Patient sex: M
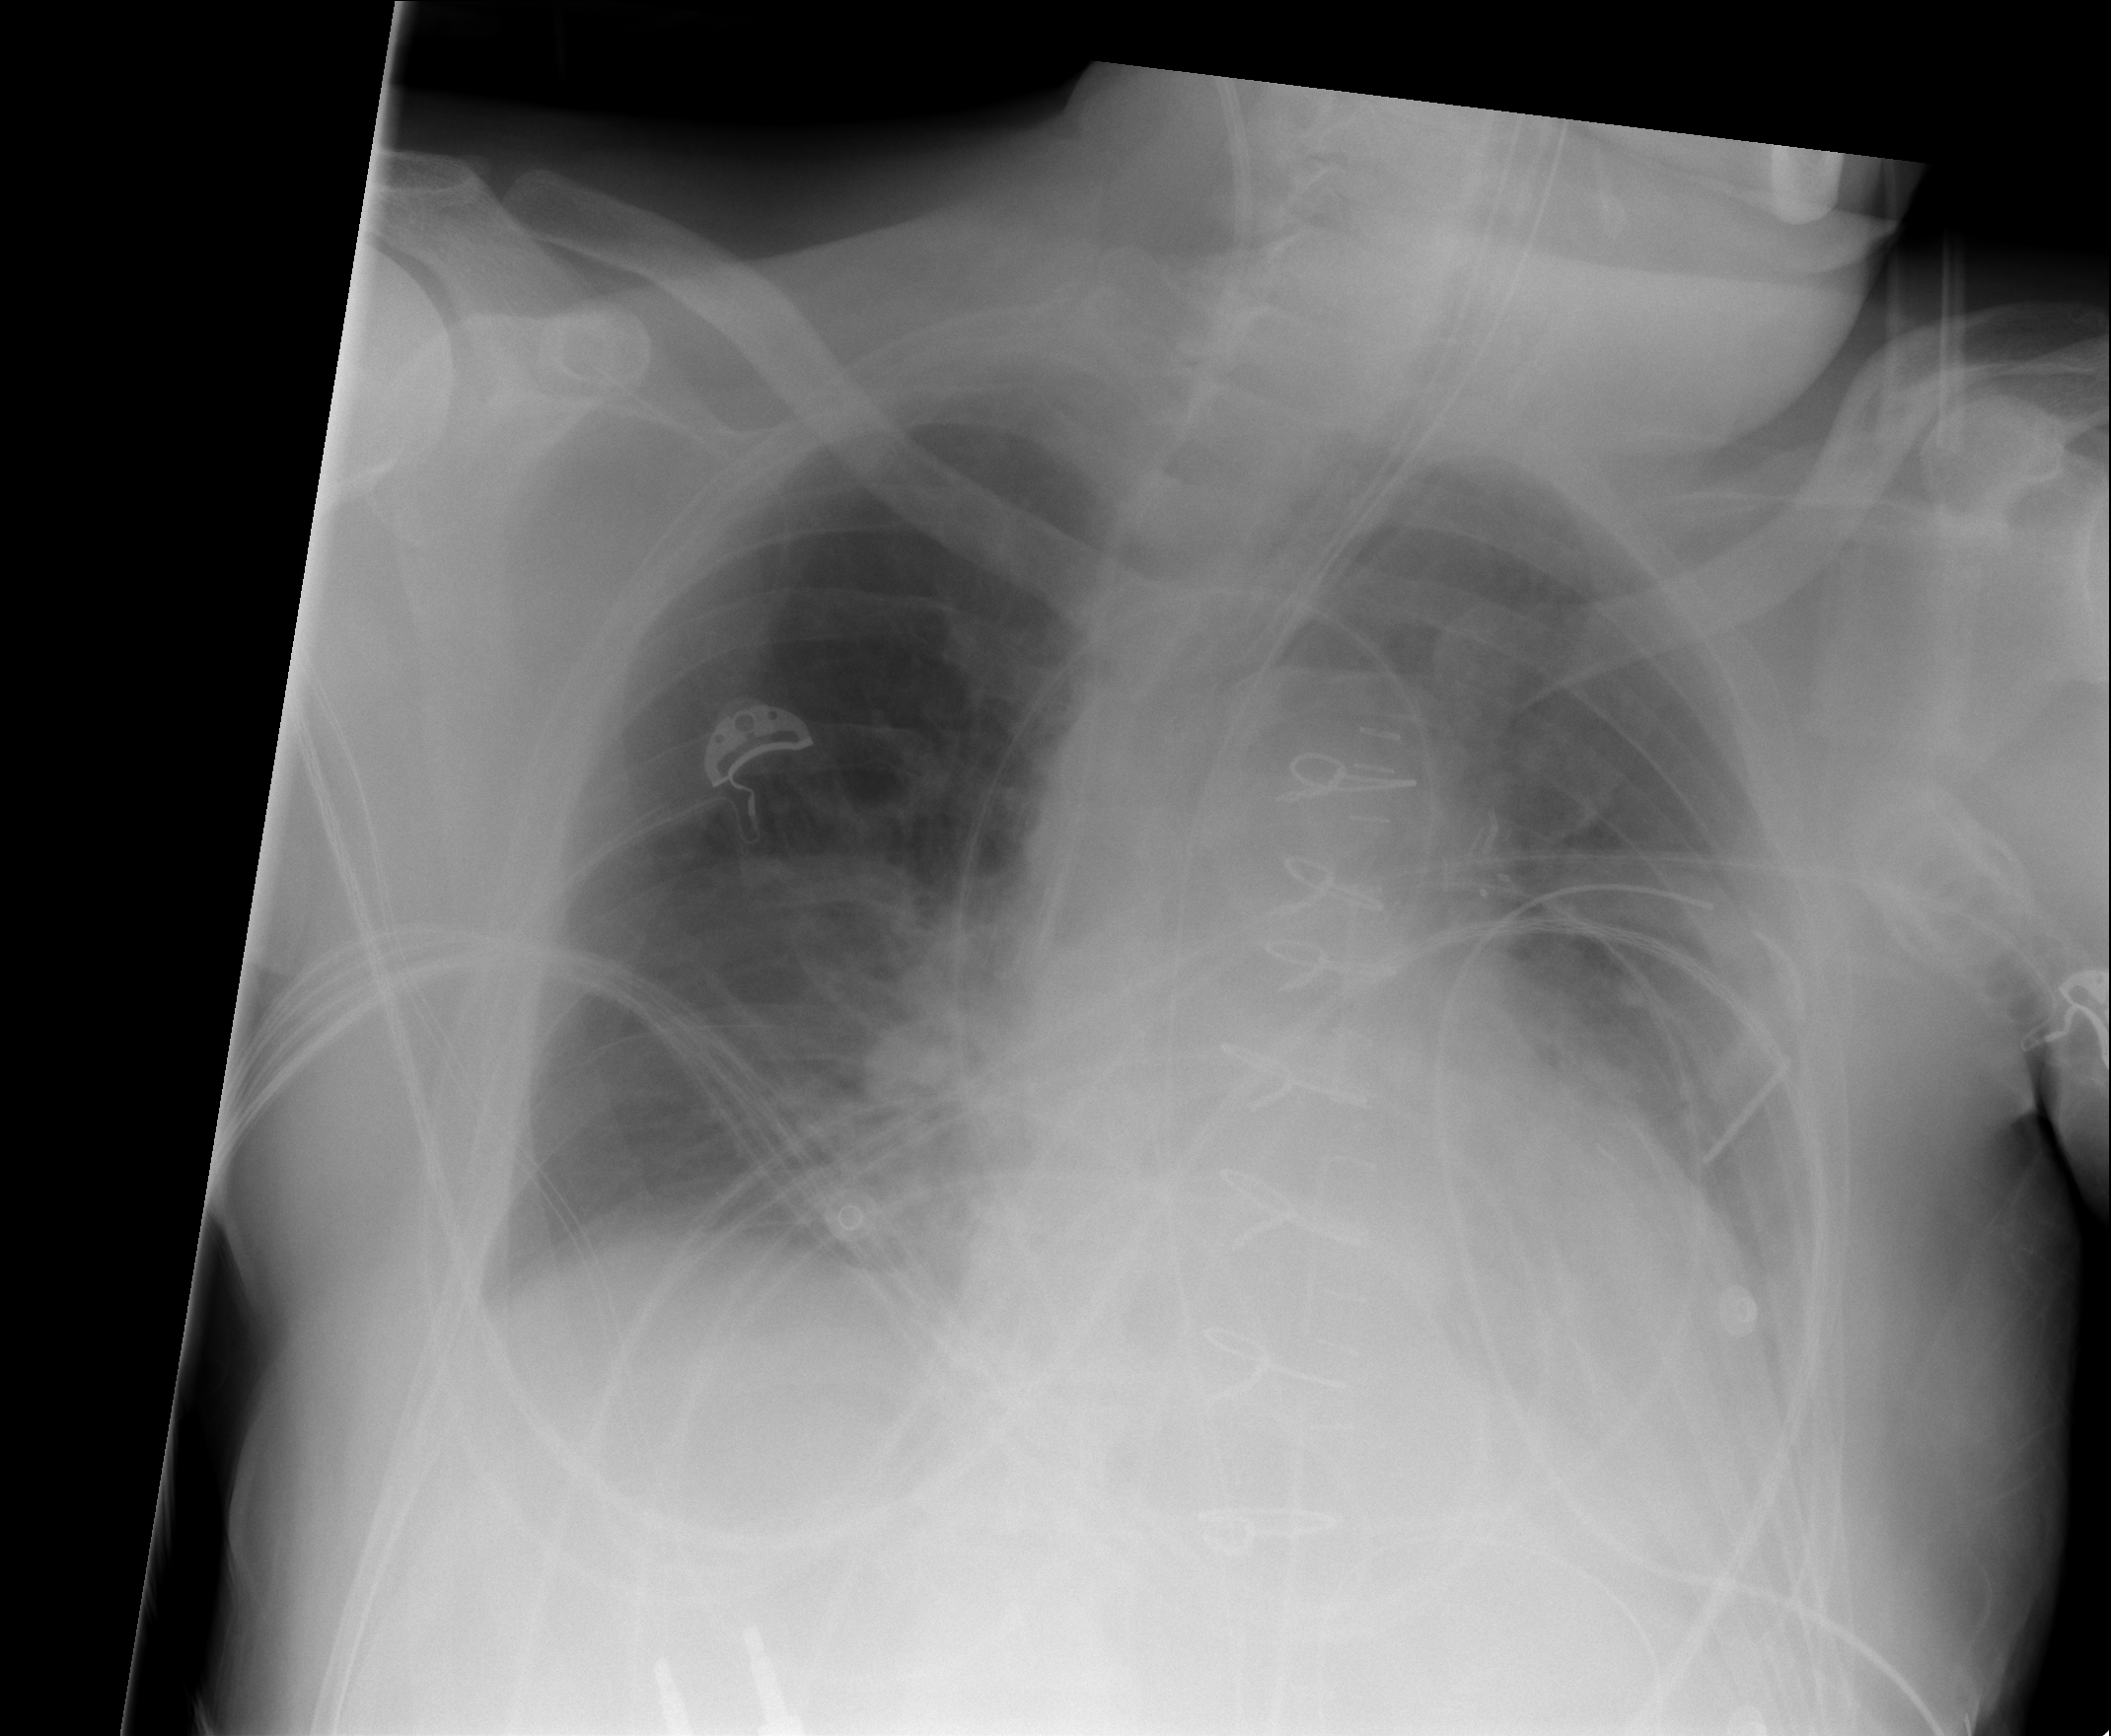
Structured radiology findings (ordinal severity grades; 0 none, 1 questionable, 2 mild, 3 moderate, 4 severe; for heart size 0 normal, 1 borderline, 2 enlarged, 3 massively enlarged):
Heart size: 1
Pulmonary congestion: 0
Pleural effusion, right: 1
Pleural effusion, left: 1
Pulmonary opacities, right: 0
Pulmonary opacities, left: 0
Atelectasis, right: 0
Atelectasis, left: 0